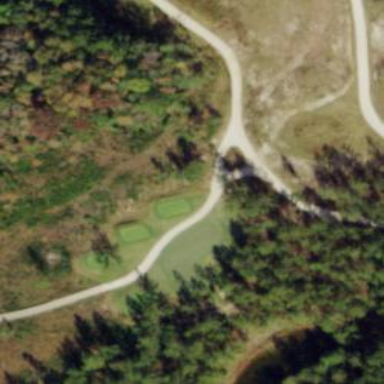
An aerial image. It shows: Golf rough area.